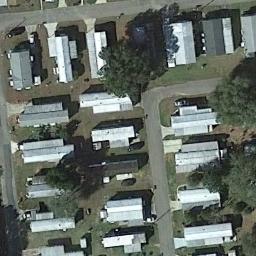
Label: residential